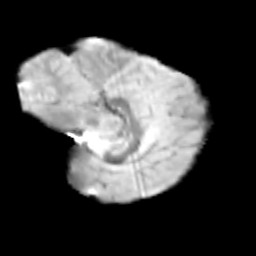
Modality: T2w
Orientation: sagittal
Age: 9
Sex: female
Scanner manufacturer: siemens
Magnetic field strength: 3 T
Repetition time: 3.8 s
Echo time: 0.07 s